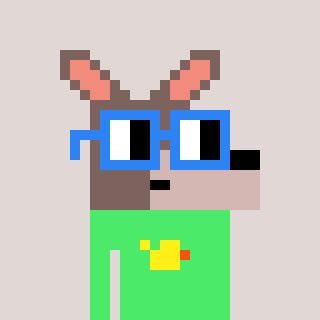
a pixel art character with square blue glasses, a kangaroo-shaped head and a teal-colored body on a warm background